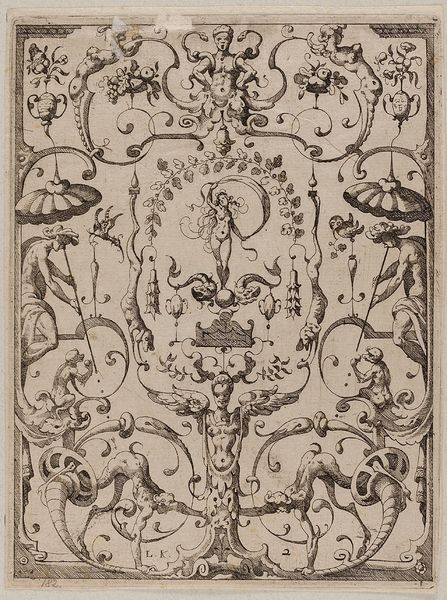
Titel: Blatt 2 aus der Folge 'Newes Gradesca Büchlein'
Künstler: Lucas Kilian
Standort: Hamburg
Institution: Museum für Kunst und Gewerbe Hamburg
Schlagwörter: akt, frau, hund, frucht, papier, frauenakt, grafik, graphik, ornamente, fotografie, photographie, druckgraphik, druckgrafik, radierung, fruchtschale, groteske, aktdarstellung, weibliche, reproduktionen, druckerzeugnisse, pflanzenornamente, schweifwerk, früchte, tierornamente, ornamentstich, vorlageblätter, schweifgroteske